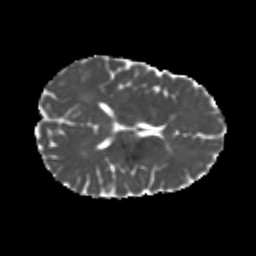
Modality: MD
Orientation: axial
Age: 25
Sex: female
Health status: healthy
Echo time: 0.074 s